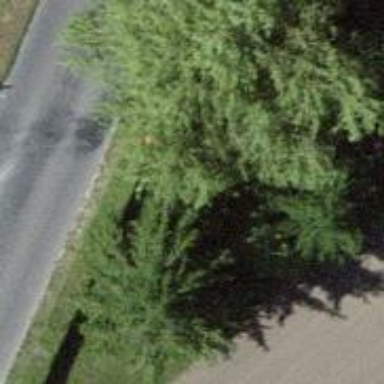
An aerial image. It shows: Pole with roof cover.